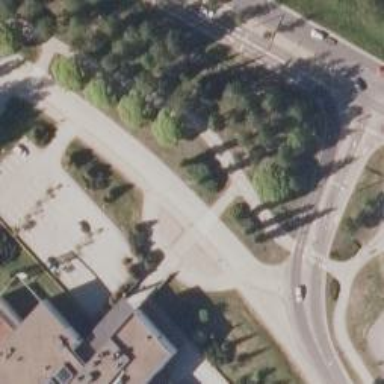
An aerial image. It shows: Cycleway.